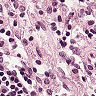
Metastatic tissue present: no